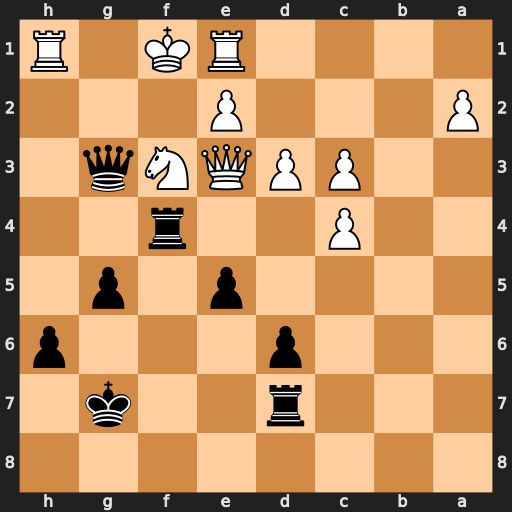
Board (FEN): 8/3r2k1/3p3p/4p1p1/2P2r2/2PPQNq1/P3P3/4RK1R
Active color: b
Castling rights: -
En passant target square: -
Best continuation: Rdf7 Qf2 Rxf3 exf3 Rxf3